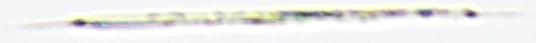
Label: Rhizosolenia